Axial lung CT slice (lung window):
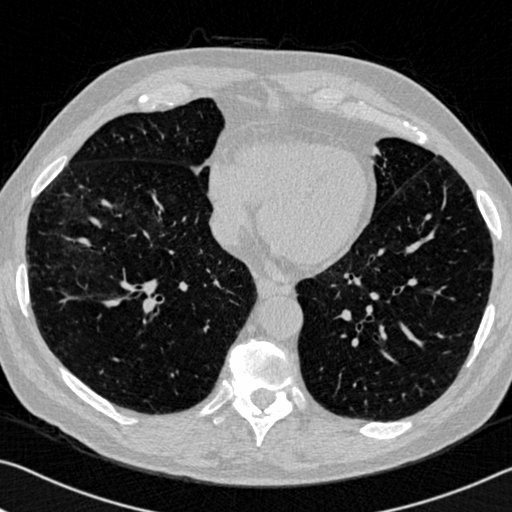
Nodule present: no